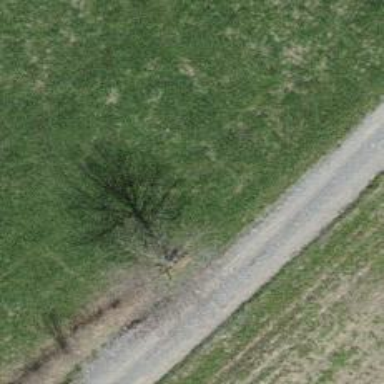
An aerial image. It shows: Brown bench in the vicinity.